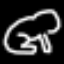
Label: frog